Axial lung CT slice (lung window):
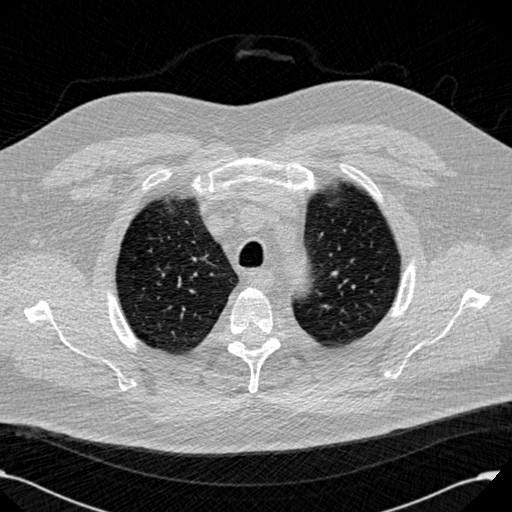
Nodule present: no